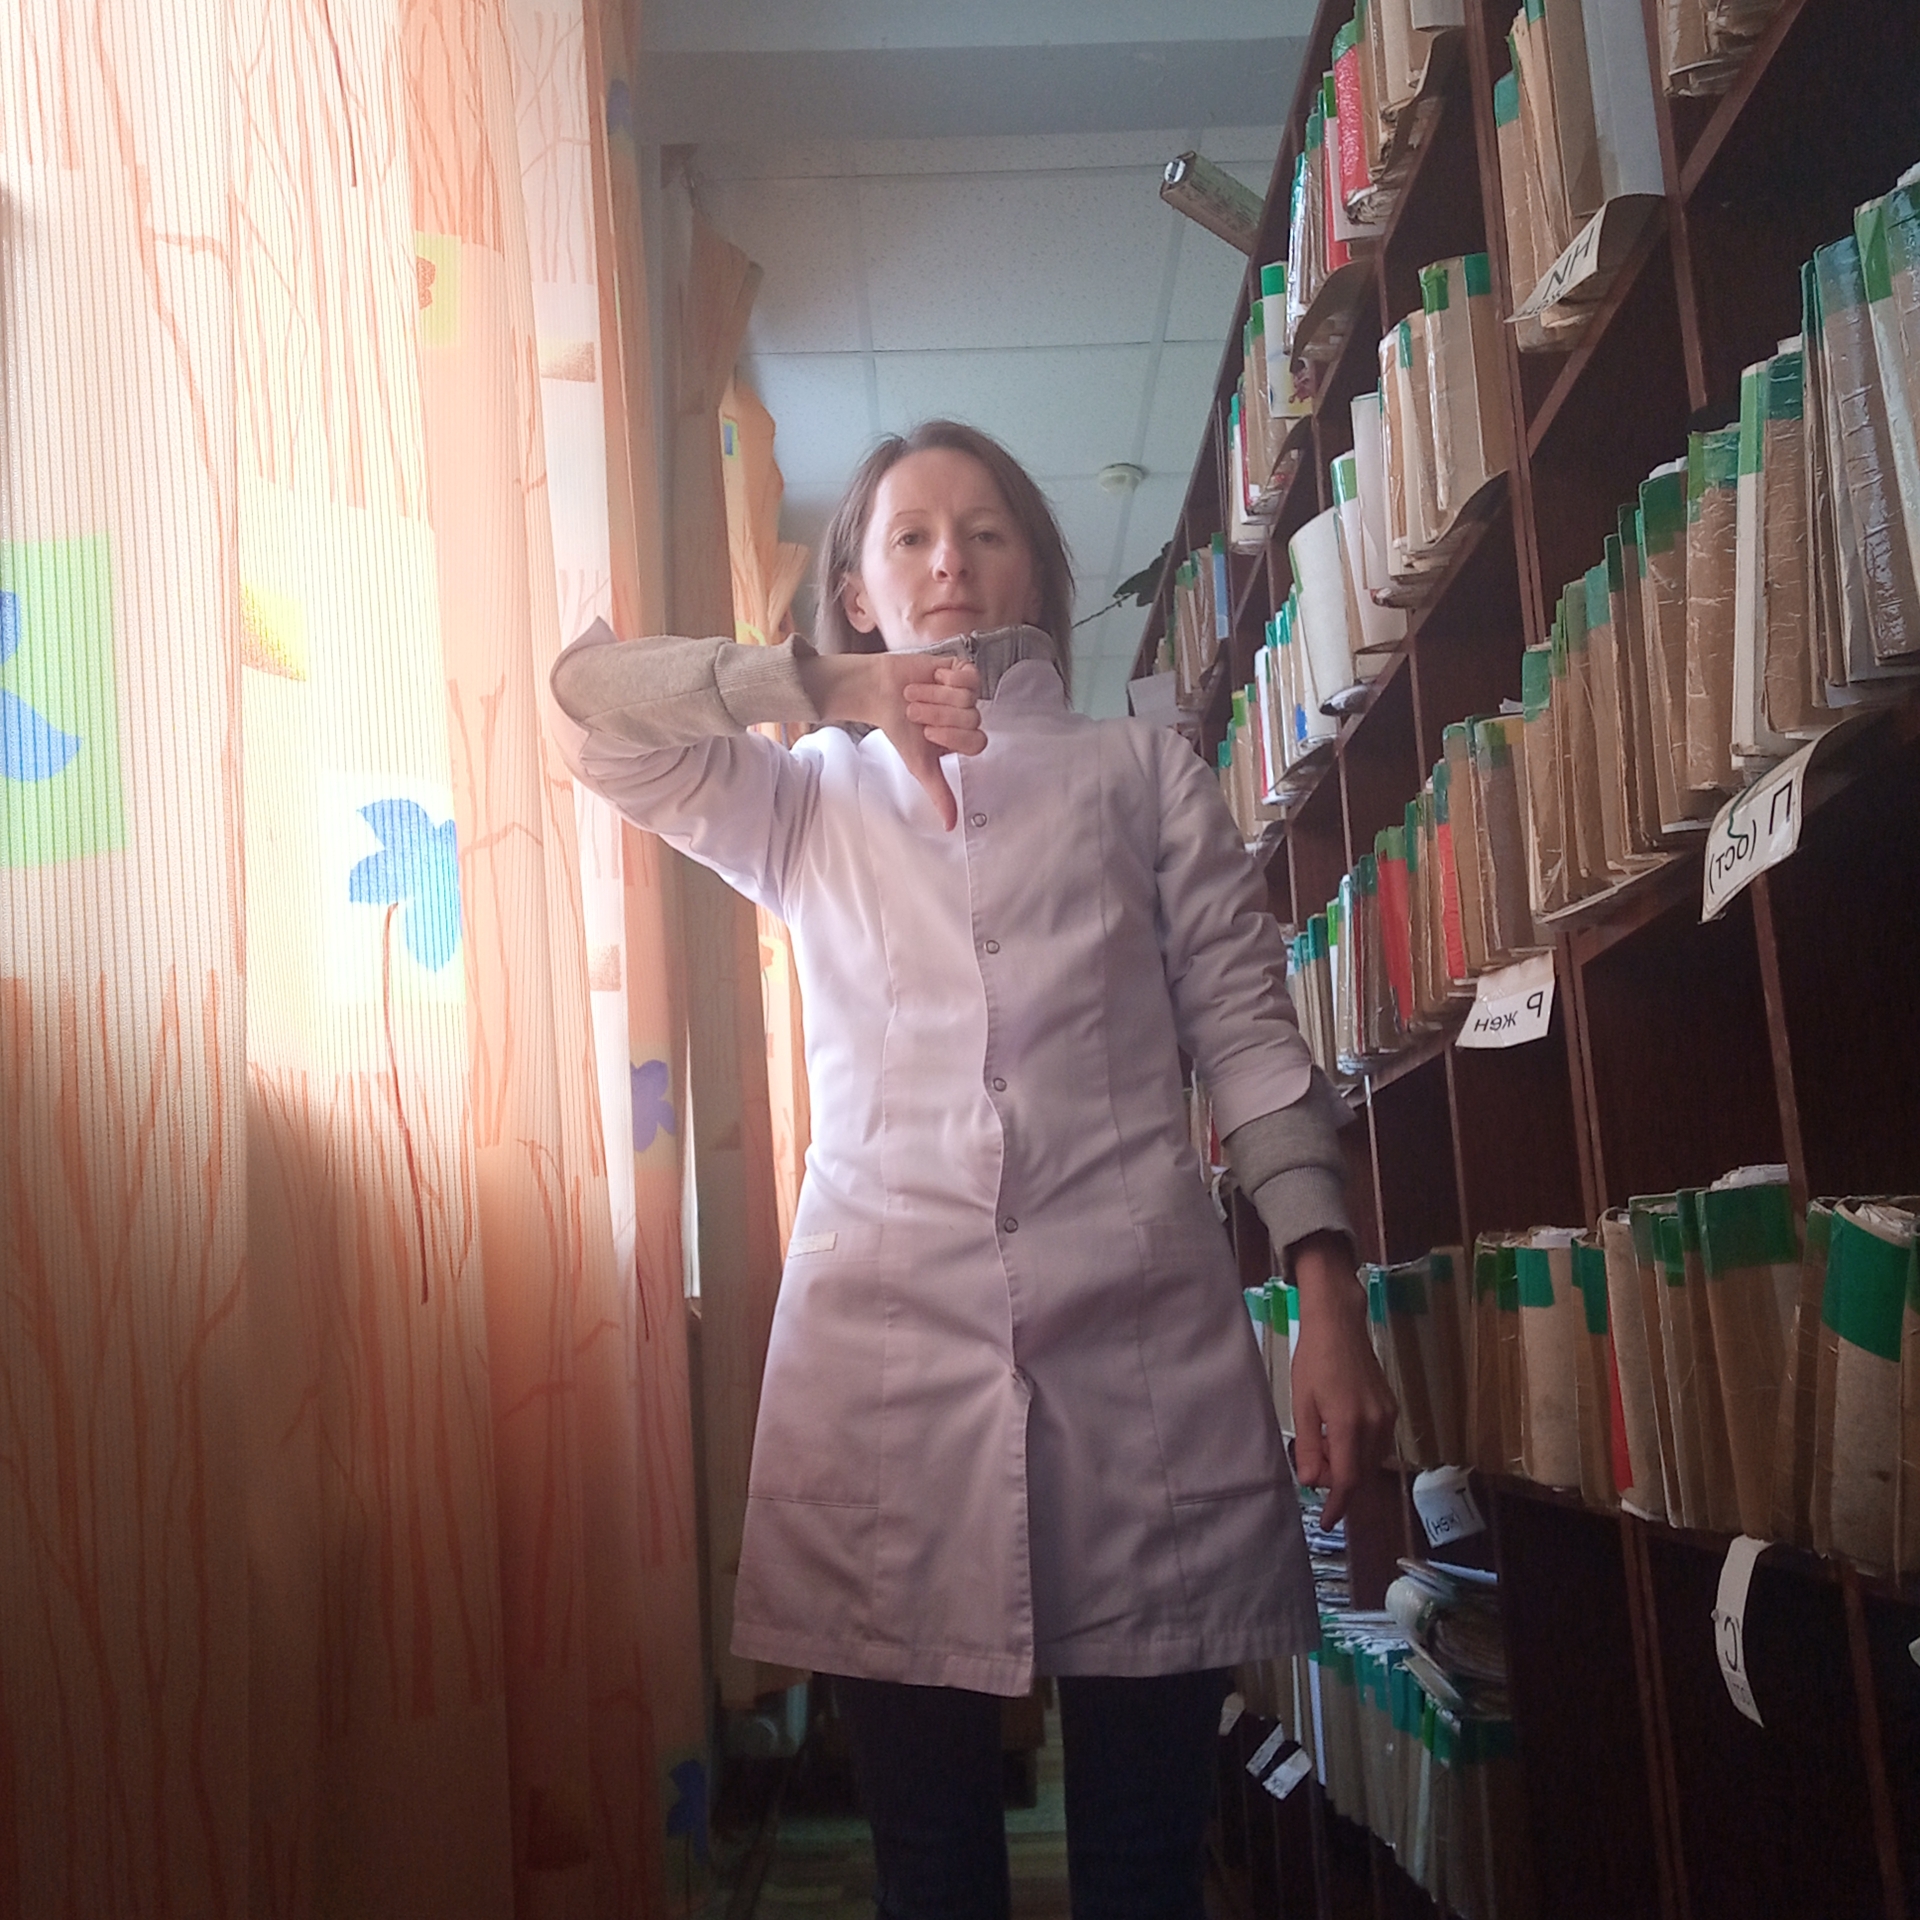
Label: noise